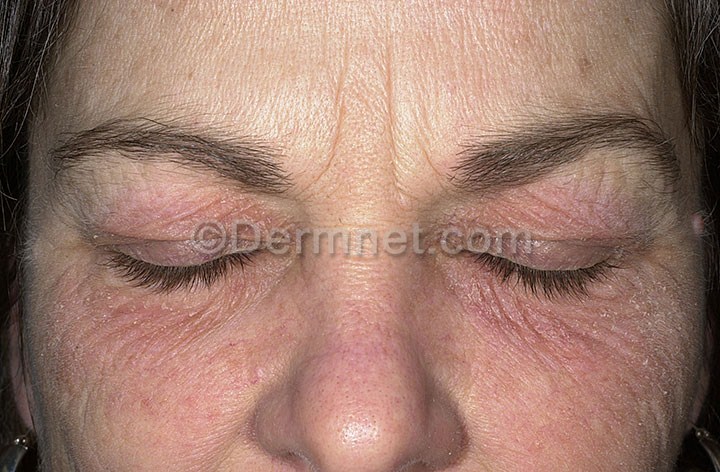
Disease: Poison Ivy Photos and other Contact Dermatitis